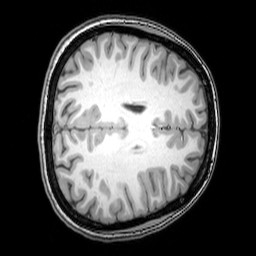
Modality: T1w
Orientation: axial
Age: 22
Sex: female
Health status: healthy
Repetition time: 0.081 s
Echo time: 0.037 s